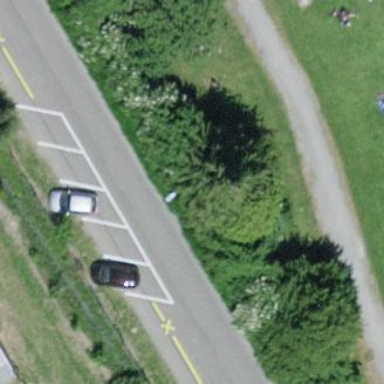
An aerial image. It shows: Parking lane for vehicles.